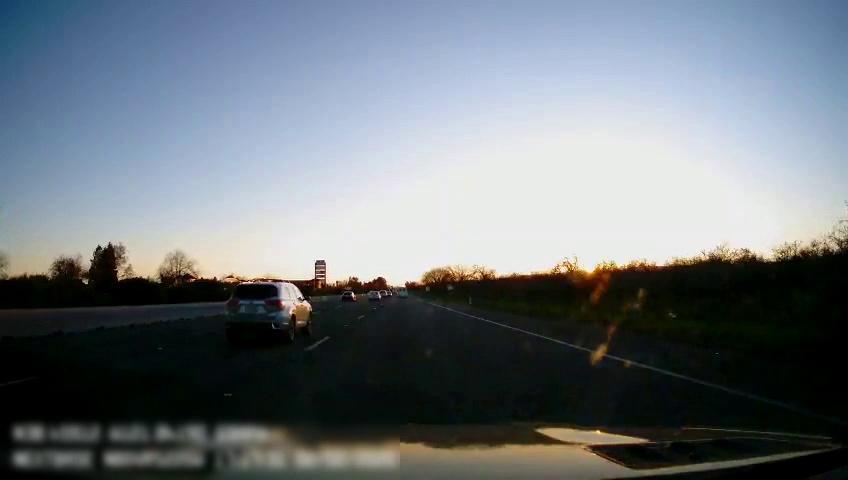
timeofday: Dusk/Dawn/Twilight
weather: Sunny
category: Drivable Space
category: Vehicles | Other LV
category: Vehicles | Car
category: Vehicles | SUV
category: Vehicles | Car
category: Lanes | Current Lane
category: Lanes | Alternate Lane
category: Lanes | Alternate Lane